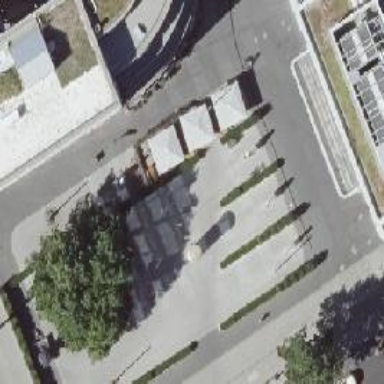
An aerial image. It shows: Sculpture that serves as memorial.